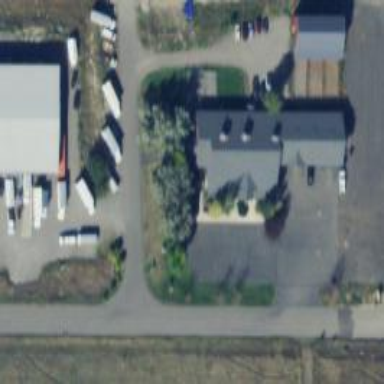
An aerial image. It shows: Veterinary facility.